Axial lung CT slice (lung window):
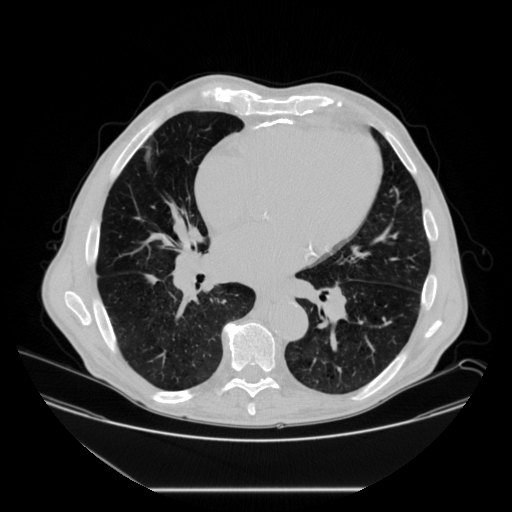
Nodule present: yes
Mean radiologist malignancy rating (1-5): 2.667